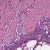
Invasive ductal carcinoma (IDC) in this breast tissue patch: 1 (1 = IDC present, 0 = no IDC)